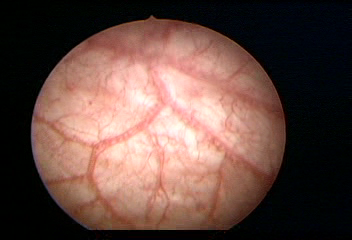
Modality: WLC
Class: Normal mucosa
Bladder cancer association: No